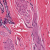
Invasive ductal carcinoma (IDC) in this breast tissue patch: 0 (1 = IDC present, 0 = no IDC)